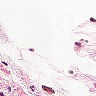
Metastatic tissue present: no